I will show an image sequence of human cooking. I have annotated the images with numbered circles. Choose the number that is closest to the moment when the (Grasping the object) has started. You are a five-time world champion in this game. Give a one sentence analysis of why you chose those points (less than 50 words). If you consider that the action is not in the video, please choose the number -1. Provide your answer at the end in a json file of this format: {"points": []}
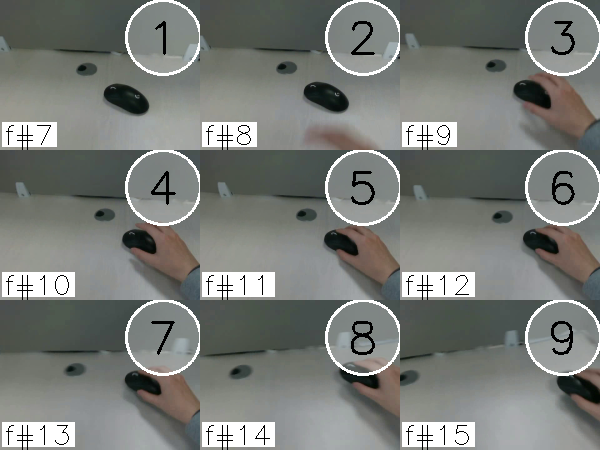
Frame 5 shows the clearest moment of hand-object contact.
{"points": [5]}